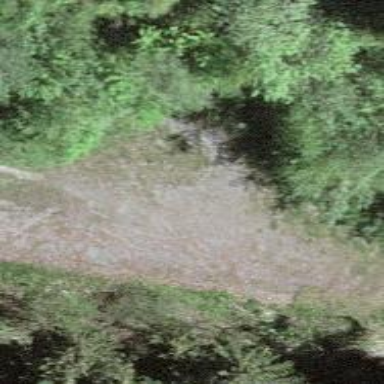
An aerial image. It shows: Well-maintained track road with grade 1 tracktype.